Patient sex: M
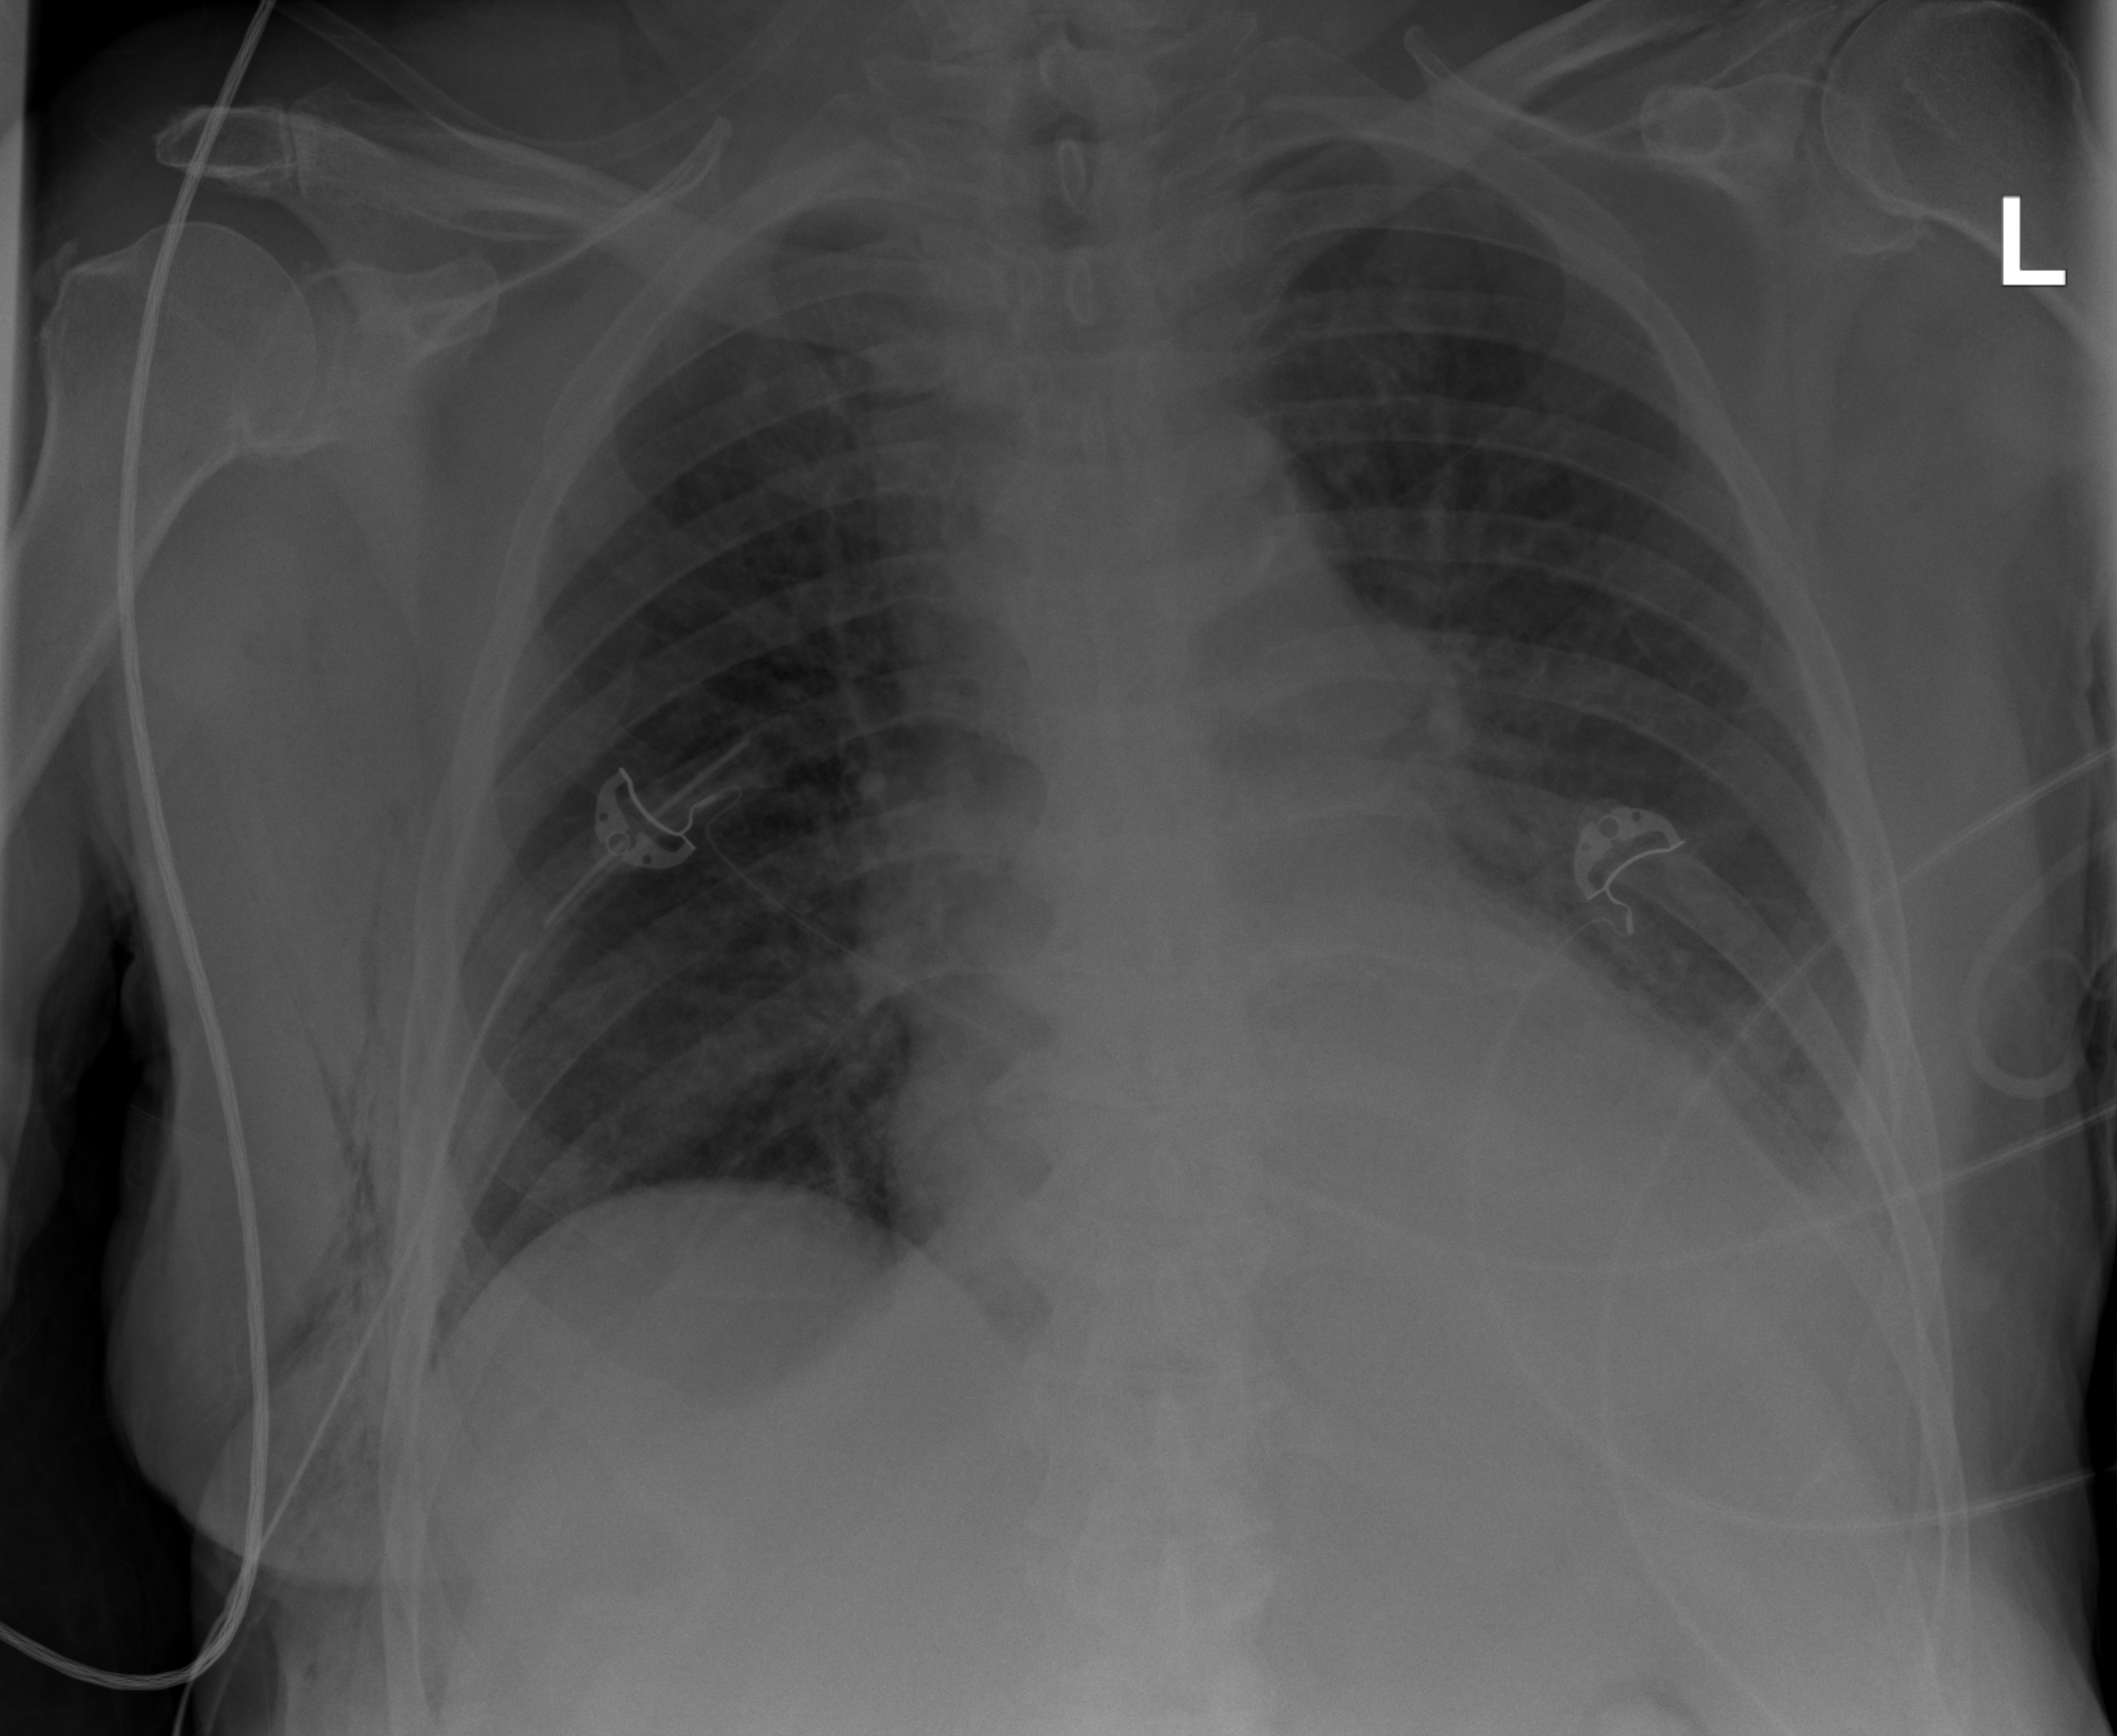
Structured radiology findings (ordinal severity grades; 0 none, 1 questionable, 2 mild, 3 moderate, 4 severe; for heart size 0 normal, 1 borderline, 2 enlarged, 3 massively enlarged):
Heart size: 2
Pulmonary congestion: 0
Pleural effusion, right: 0
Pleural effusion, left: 2
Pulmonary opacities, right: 0
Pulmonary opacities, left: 0
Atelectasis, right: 0
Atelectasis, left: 0